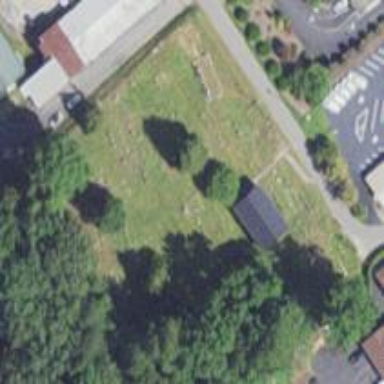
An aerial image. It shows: Cemetery.